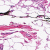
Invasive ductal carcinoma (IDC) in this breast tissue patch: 0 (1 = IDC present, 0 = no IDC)